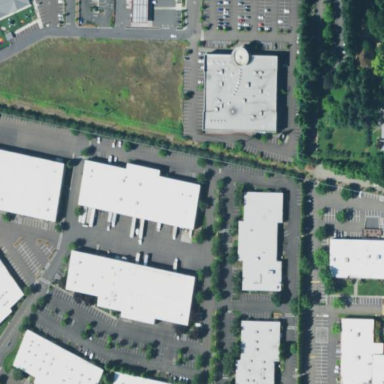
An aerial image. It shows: Commercial area.